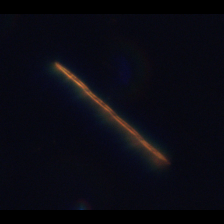
Taxon: Psuedo-nitzschia
Group: Diatoms